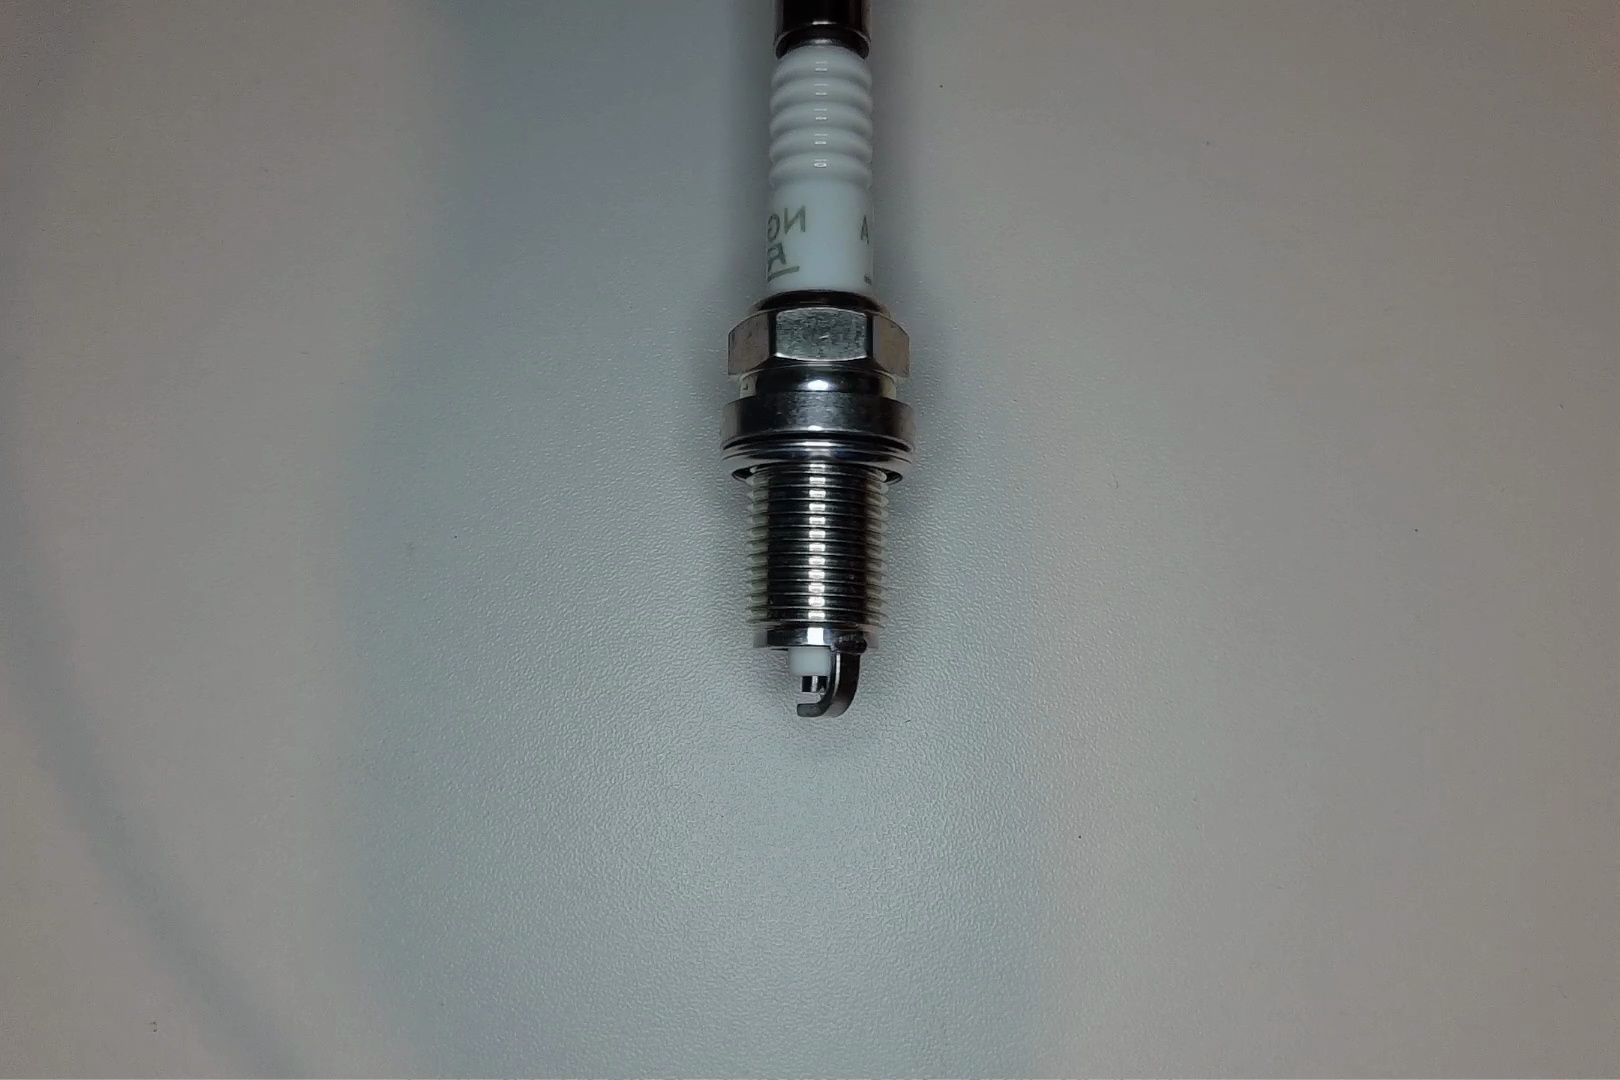
Label: no anomaly